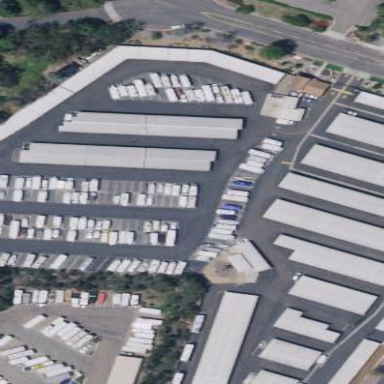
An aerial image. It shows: Storage rental shop.